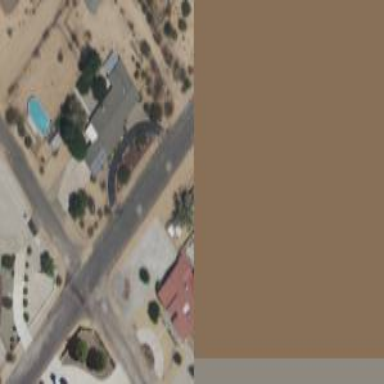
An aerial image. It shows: Alleyway designated as service road.